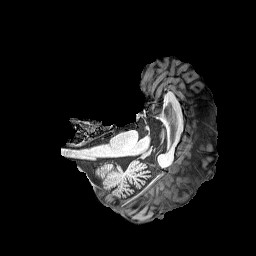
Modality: T1w
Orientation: axial
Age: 70
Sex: male
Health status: healthy